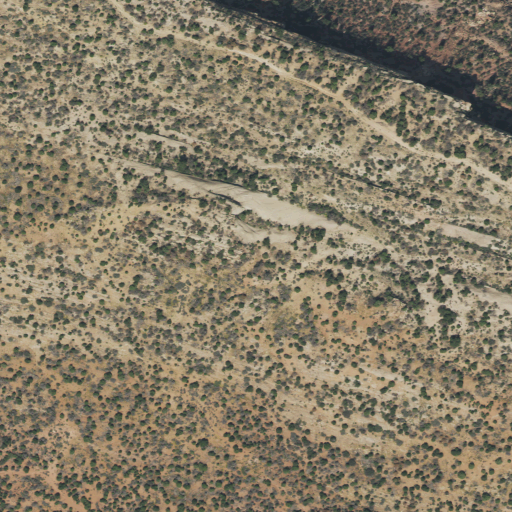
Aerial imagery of mountain in Utah named Three Step Hill containing shrub, evergreen forest, and mixed forest